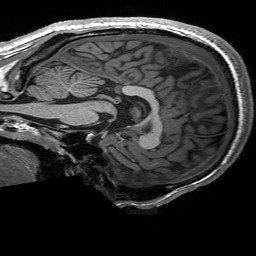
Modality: T1w
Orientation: sagittal
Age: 23
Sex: male
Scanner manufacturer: siemens
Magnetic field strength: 3 T
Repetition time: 2.53 s
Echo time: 0.00227 s